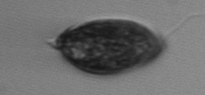
Label: Prorocentrum_micans